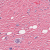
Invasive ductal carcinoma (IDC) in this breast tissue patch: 1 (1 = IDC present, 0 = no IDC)